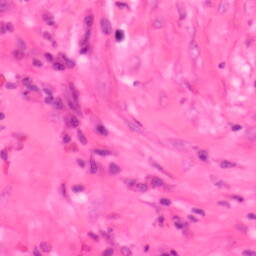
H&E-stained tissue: Colon